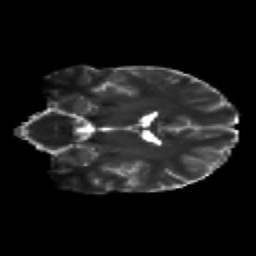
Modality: T2w
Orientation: coronal
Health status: healthy
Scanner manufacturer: siemens
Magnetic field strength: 3 T
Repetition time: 12 s
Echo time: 0.092 s